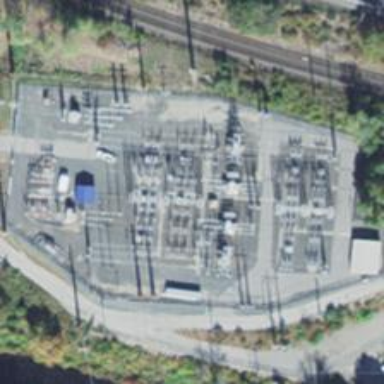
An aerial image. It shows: Switch used for power control.